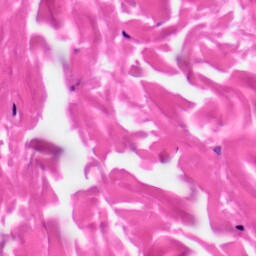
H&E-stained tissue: Skin